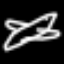
Label: airplane